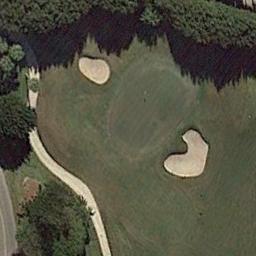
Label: golf_course